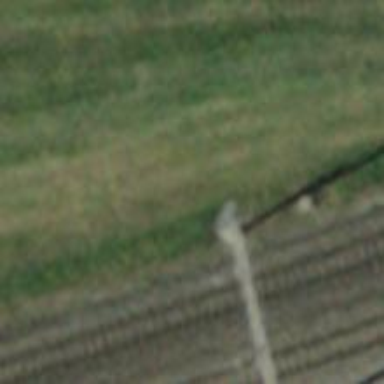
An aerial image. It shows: Power pole.